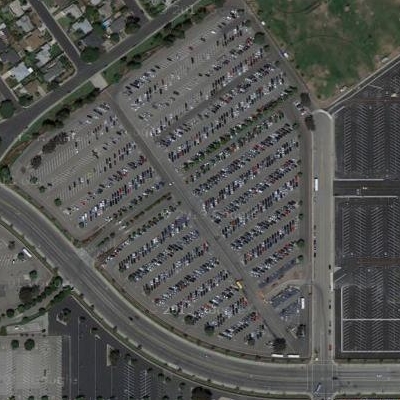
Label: gParking